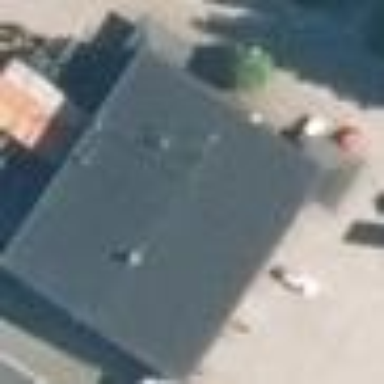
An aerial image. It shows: Building that houses car shop.